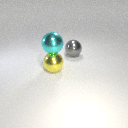
large cyan metal sphere above large yellow metal sphere